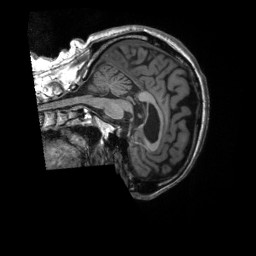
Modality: T1w
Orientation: sagittal
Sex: male
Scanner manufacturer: siemens
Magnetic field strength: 3 T
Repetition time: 2.3 s
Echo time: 0.00226 s